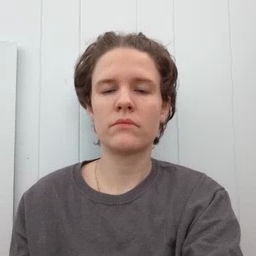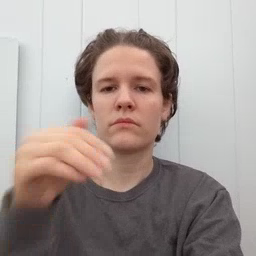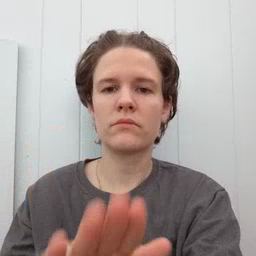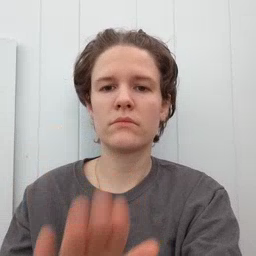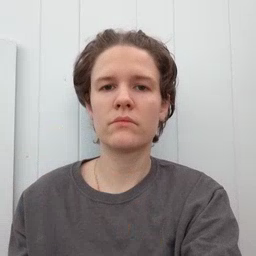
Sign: into